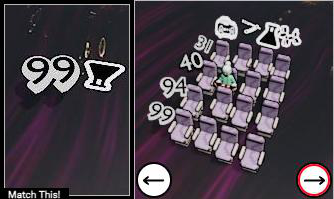
Task: seats
Answer: no